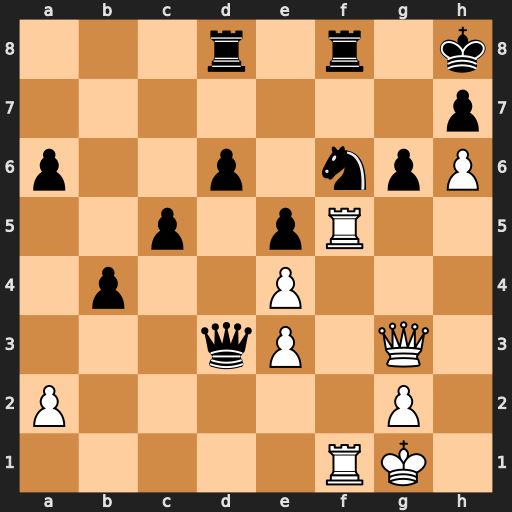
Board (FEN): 3r1r1k/7p/p2p1npP/2p1pR2/1p2P3/3qP1Q1/P5P1/5RK1
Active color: w
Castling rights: -
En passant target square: -
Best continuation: Rxf6 Rxf6 Rxf6 Qd1+ Rf1 Qxf1+ Kxf1